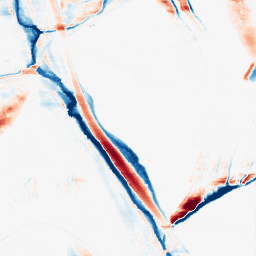
Category: morphological
Decomposition family: morphological_ellipse
Decomposition parameters: operation: average
width: 5
height: 30
Upsampling method: lanczos
Upsampling parameters: scale: 8
Upsampling scale: 8